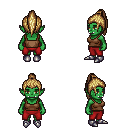
a pixel art fantasy rpg character, female body template, orc, green skin, brown pirate shirt, red pants, blonde long topknot hairstyle, metal boots, four views (front, back, left, right), 2x2 character sprite sheet, small pixel art, hard edges, no anti-aliasing